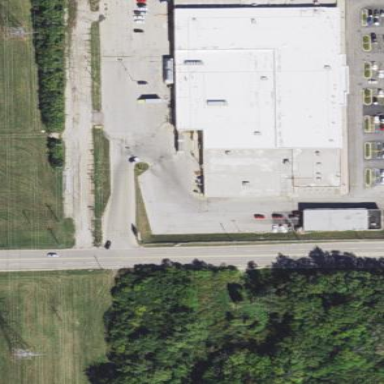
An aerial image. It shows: Retail building.